Question: I have a C# assembly which processes retail promotions. It is able to process a promotion that has 1,288 qualifying products in just 7 seconds. However, where it is tasked to process a promotion with a larger number of qualifying products then the time taken increases exponentially in relation to the number of products. For example, a promo with 29,962 products takes 7 mins 7 secs and a promo with 77,350 products takes 39 mins and 7 secs.
I've been trying to identify if there's code in the assembly that can be easily optimized. I set the assembly processing the largest of the promotions then attached the performance analyzer to the containing process (BizTalk host instance), the resulted in the following report:

This suggests that the function taking the greatest amount of time is "GetDataPromoLines". This function contains simple string formatting. It is called from the following loop of the function "MapForFF":
'''
foreach (var promoLine in promoLineChunk.PromoLines)
{
outputFile = outputFile + GetDataPromoLines(promoLine, promoLineNumber+1);
promoLineNumber++;
}
'''
The promoLineChunck.PromoLines is a List of a class which describes the promotion, it contains only private strings - one for each column of the database table from which the promotion details were selected. The content of the "GetDataPromoLines" function can be seen below:
'''
private string GetDataPromoLines(VW_BT_PROMOTIONSRECORDSELECT promoLine, int sequenceNumber)
{
StringBuilder sb = new StringBuilder();
string seqNum = sequenceNumber.ToString().PadLeft(5, '0');
string uniqueNumber = promoLine.CIMS_PROMO_NUMBER + seqNum;
sb.AppendLine(string.Format("PromoDiscount,"{0}","{1}","{2}","{3}","{4}","{5}","{6}","{7}"",
uniqueNumber,
promoLine.CIMS_PROMO_NAME,
promoLine.TYPE,
promoLine.DESCRIPTION_,
promoLine.DISCOUNTLEVEL,
promoLine.COUPONNUMBERMIN,
promoLine.COUPONNUMBERMAX,
promoLine.COUPONNUMBERLENGTH
));
sb.AppendLine(string.Format("ItemReq,"{0}","{1}","{2}","{3}","{4}","{5}","{6}","{7}","{8}"",
"00001",
promoLine.IDENTITYTYPE,
promoLine.ITEMNUM,
promoLine.DIVISIONNUM,
promoLine.DEPARTMENTNUM,
promoLine.DEPTGROUPNUM,
promoLine.CLASSNUM,
promoLine.ITEMGROUPNUM,
promoLine.IR_QUANTITY
));
sb.AppendLine(string.Format("TierDefinition,"{0}","{1}","{2}","{3}","{4}","{5}","{6}","{7}","{8}"",
"00001",
promoLine.THRESHOLDTYPE,
promoLine.THRESHOLDQTY,
promoLine.THRESHOLDAMT,
promoLine.DISCTYPE,
promoLine.DISCPCT,
promoLine.DISCAMT,
promoLine.DISCAPPLIESTO,
promoLine.DISCQTY,
promoLine.ADDLINFO
));
return sb.ToString();
}
'''
Can anyone suggest what is causing the exponential increase in time to process? Is it something to do with CLR unboxing?
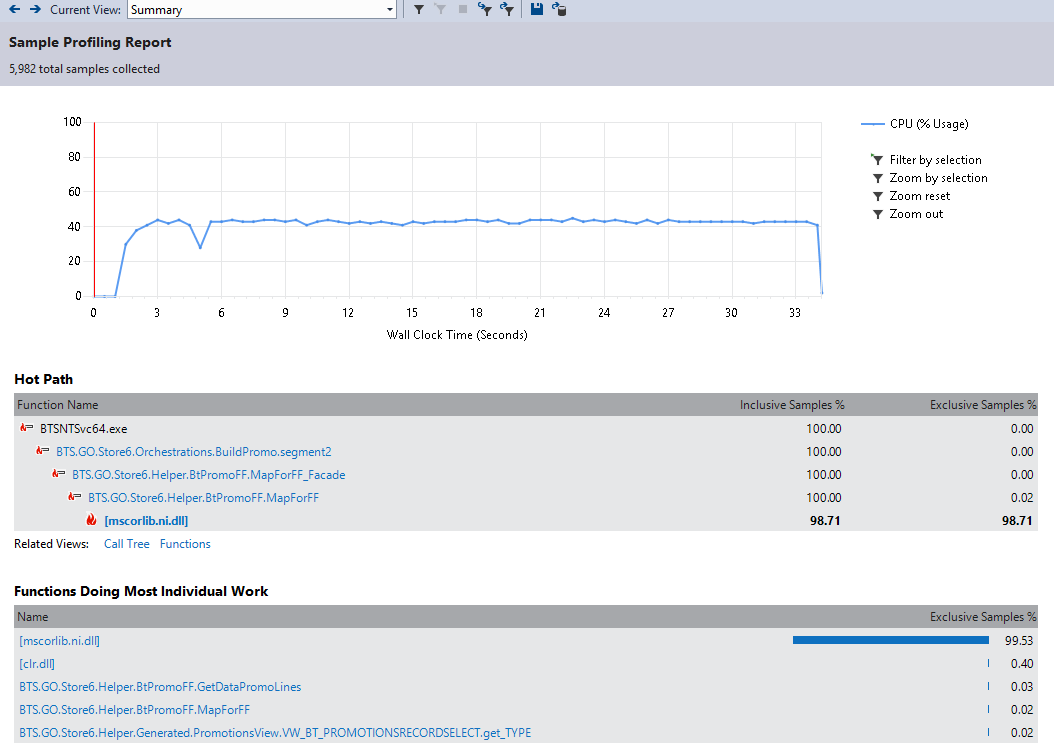
Answer: 'outputFile = outputFile + GetDataPromoLines(promoLine, promoLineNumber+1);'
Is that an attempt to build an entire output file by appending strings? There's your Schlemiel.
For cases like this, you really want to use 'StringBuilder' (or even better, output directly into a file stream using 'StreamWriter' or something):
'''
StringBuilder outputFile;
foreach (var promoLine in promoLineChunk.PromoLines)
{
outputFile.Append(GetDataPromoLines(promoLine, promoLineNumber+1));
promoLineNumber++;
}
'''
The problem with simple appends is that 'string' is immutable in .NET - every time you modify it, it is copied over. For things like outputting huge text files, this is incredibly costly, of course - you spend most of your time copying the parts of the string that didn't change.
The same way, don't do 'sb.AppendLine(string.Format(...));' - simply use 'sb.AppendFormat'. Ideally, pass the 'StringBuilder' as an argument, to avoid having to copy over the lines themselves - although that should be relatively insignificant performance hit next to the 'outputFile += ...'.
As a side-note, be careful when interpreting the results of profiling - it's often subtly misleading. In your case, I'm pretty certain your problem is not in 'GetDataPromoLines' itself (although even that could be improved, as seen above), but in the 'outputFile += ...'. It's not enough to just look at the function with the highest exclusive samples. It's also not enough to just look at the hot path, although that's already a huge step-up that usually leads you straight where your attention is needed. Also, understand the difference between sampling and instrumentation - sampling can often lead you to try optimizing a method that's not really a performance problem on its own - rather, it simply shouldn't be called as often as it is. Do not use profiler results as blindfolds - you still need to pay attention to what actually makes .